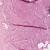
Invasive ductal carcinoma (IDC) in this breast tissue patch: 0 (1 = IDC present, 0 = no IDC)